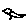
Label: bird